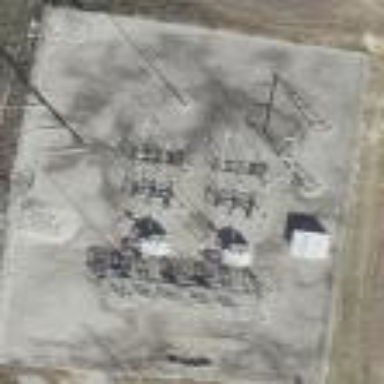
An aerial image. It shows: Distribution power substation secured by fence.